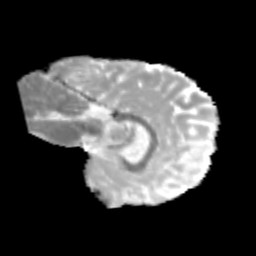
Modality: MD
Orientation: sagittal
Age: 13
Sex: female
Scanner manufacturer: siemens
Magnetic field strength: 3 T
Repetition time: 3.8 s
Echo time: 0.07 s